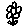
Label: flower